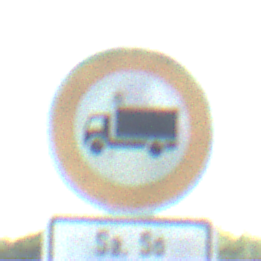
Verkehrszeichen: VerbotFuerKraftfahrzeugeUeberDreiKommaFuenfTonnen
Zusatzzeichen unten: ZeitangabenMitBeschraenkungAufWochentage9
Umgebung: Outdoor, Nature
Tageszeit: Midday
Wetter: Clear
Licht: Natural
Jahreszeit: NotSpecified
Kontrast: HighContrast